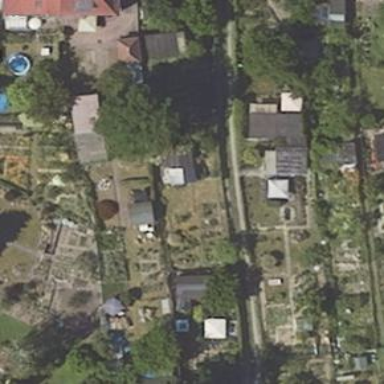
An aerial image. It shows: Area designated for allotments.